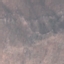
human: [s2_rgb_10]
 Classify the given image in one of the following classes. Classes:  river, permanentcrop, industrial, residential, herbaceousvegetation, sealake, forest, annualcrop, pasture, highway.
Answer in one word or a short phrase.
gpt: HerbaceousVegetation